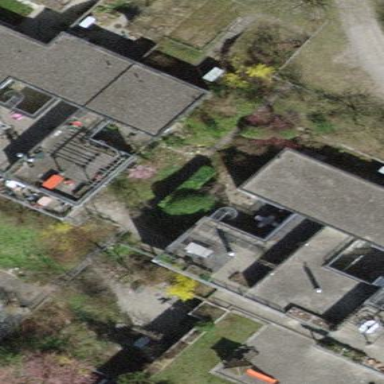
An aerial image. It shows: Building with flat roof.